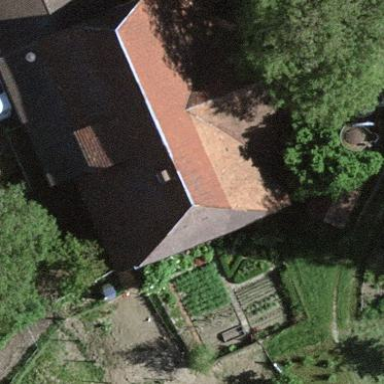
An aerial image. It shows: Farm building.